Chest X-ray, PA view. Patient: 50 years old, sex F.
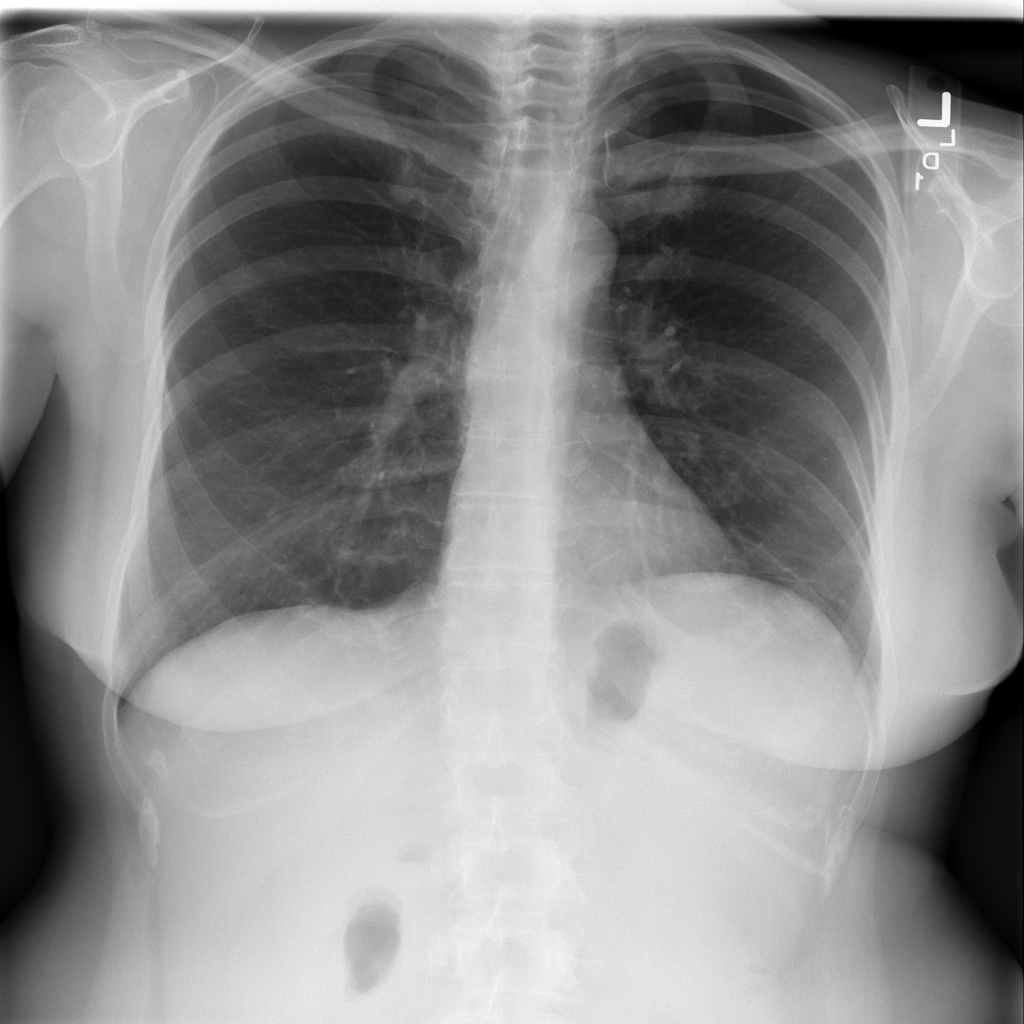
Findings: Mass